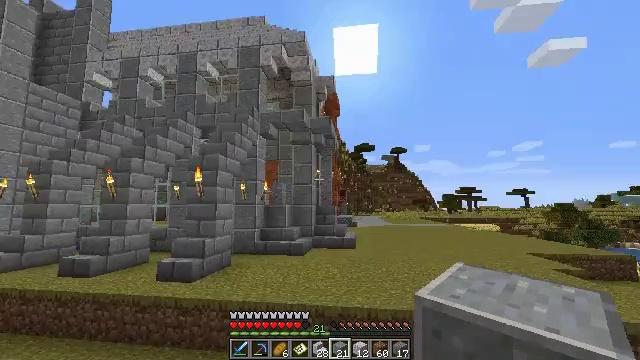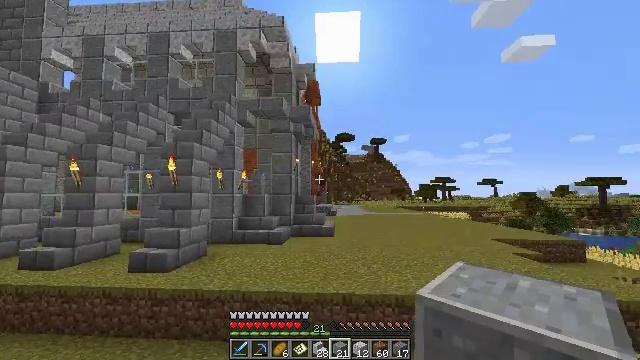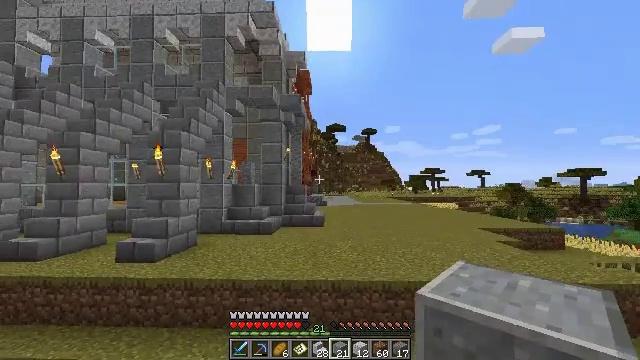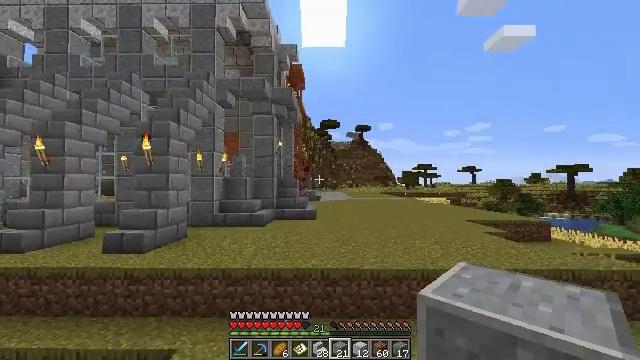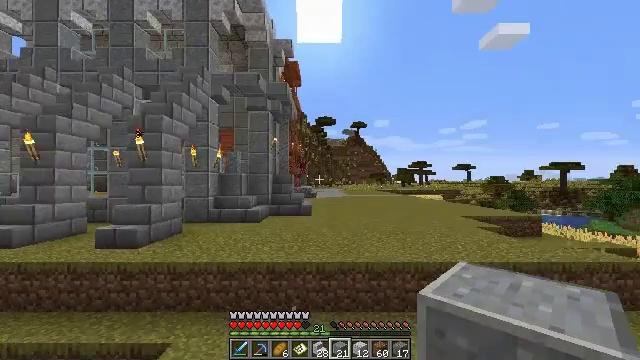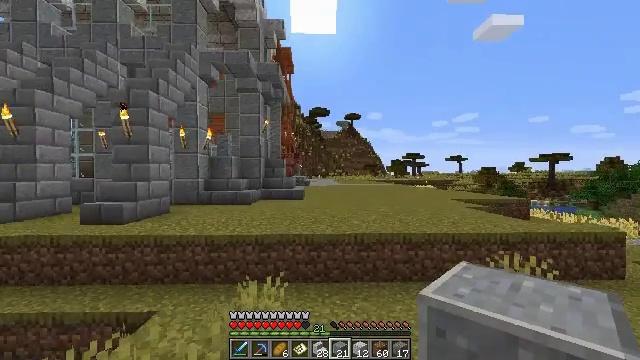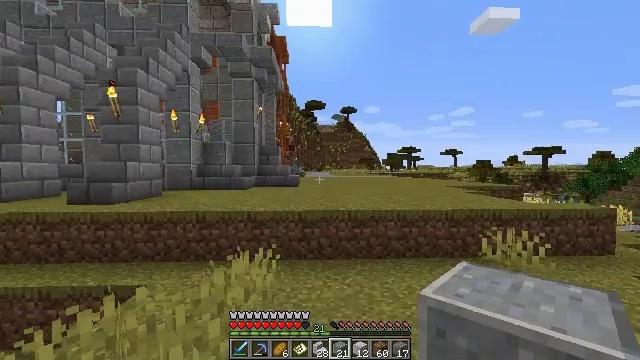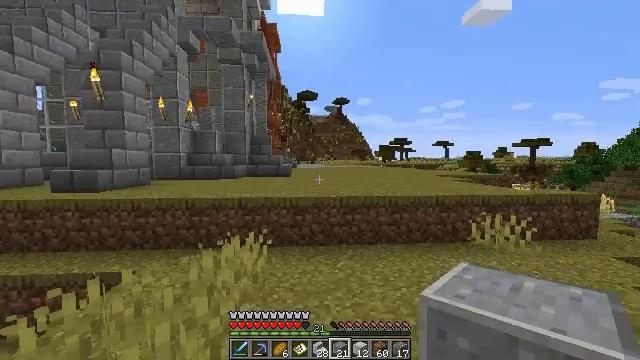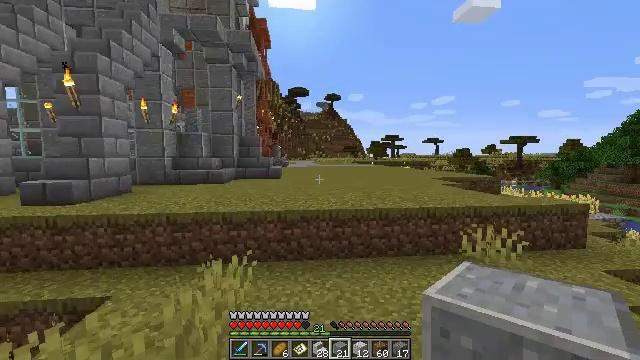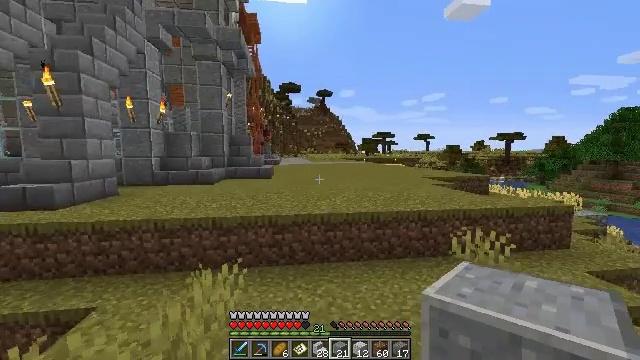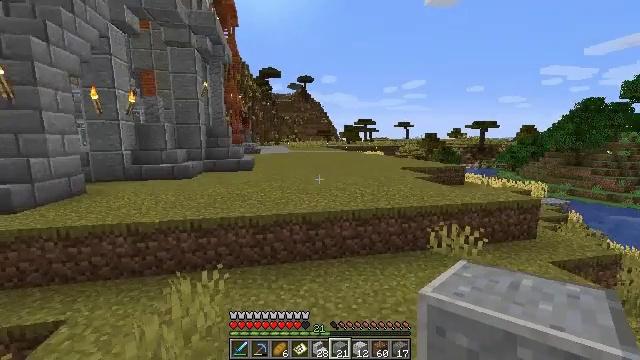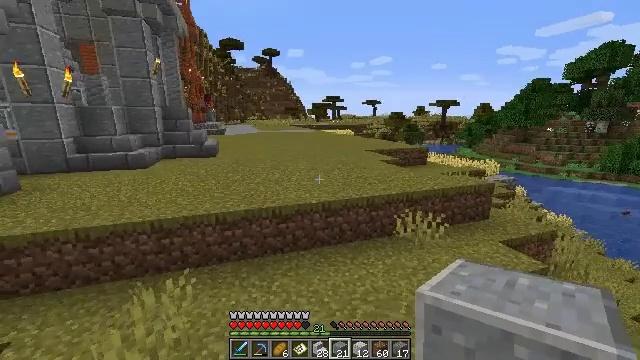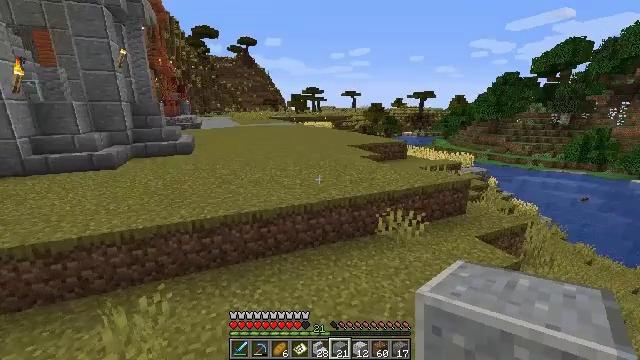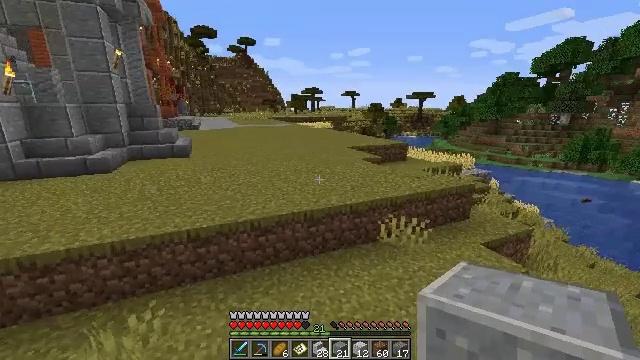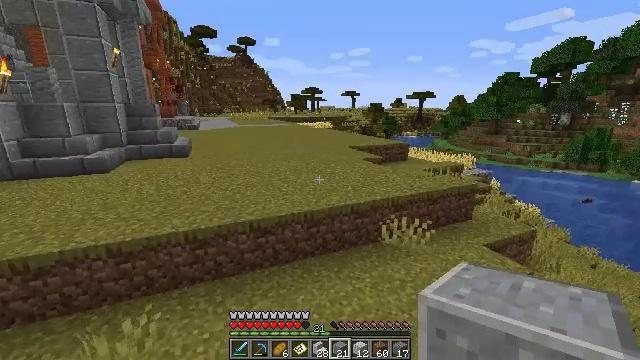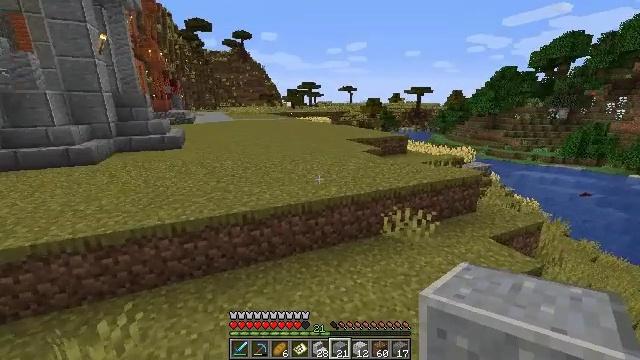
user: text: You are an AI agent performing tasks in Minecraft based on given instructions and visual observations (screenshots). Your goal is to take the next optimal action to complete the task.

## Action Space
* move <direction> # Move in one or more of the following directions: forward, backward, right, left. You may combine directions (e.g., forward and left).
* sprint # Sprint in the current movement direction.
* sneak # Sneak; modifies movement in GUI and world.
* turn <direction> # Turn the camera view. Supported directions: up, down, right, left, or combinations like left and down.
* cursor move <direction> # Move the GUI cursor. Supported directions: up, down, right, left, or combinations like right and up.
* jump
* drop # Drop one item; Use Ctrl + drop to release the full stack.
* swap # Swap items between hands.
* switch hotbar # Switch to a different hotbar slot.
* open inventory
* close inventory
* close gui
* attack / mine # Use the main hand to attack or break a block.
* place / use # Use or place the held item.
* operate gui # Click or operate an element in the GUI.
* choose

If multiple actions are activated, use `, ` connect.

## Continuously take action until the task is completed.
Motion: motion action
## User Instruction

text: Attack the polished andesite to gather it.
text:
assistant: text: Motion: move forward, turn right and down, jump
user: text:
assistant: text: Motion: move forward, turn right and down, jump
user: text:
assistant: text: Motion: move forward, turn right, jump
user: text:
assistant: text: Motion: move forward, jump
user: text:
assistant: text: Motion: move forward, turn right and down, jump
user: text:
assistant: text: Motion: move forward, turn down, jump
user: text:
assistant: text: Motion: move forward, turn right and down, jump
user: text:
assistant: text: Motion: move forward, turn right, jump
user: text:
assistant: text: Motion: move forward, turn right, jump
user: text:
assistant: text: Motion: move forward, turn right and down, jump
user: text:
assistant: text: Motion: move forward, turn right and down, jump
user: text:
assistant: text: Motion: move forward, turn right and down, jump
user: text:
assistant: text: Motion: move forward, jump
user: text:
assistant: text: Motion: move forward
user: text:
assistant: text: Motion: move forward
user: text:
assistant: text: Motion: move forward, turn right
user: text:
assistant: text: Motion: move forward, turn right
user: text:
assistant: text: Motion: move forward, turn right and up
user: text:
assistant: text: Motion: move forward, turn right
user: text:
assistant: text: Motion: move forward, turn right and down
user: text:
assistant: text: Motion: move forward, turn right
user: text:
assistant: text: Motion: move forward, turn right
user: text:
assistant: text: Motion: move forward, turn right
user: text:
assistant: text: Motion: move forward
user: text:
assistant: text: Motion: move forward, turn down
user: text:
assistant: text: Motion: move forward
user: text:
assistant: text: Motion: move forward
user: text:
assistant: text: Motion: move forward
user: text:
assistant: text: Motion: move forward, turn left
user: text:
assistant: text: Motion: move forward, turn left and down